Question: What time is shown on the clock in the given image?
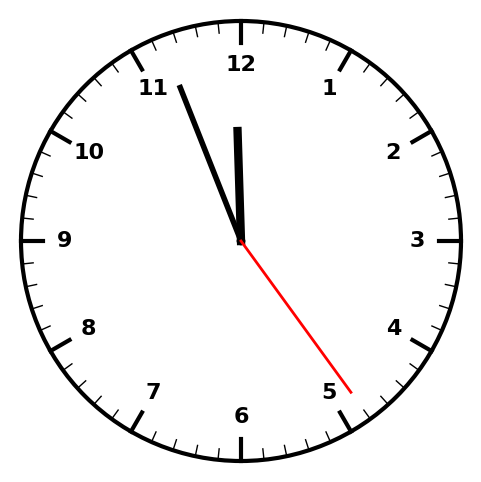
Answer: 11:56:24